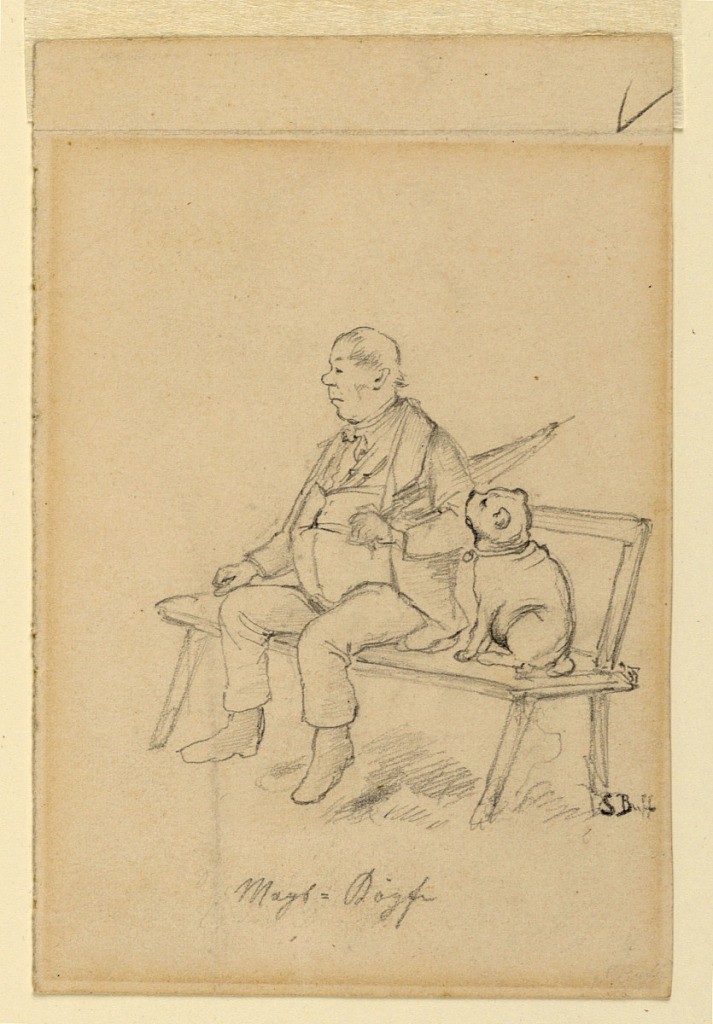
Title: Man and dog on bench
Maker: Sebastian Buff, Swiss, 1829–1880
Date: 1860–1870
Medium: Graphite on paper
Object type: Drawing
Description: Recto: A portly man, holding an umbrella under his arm, seated on a bench with an equally portly dog, whom he is made to resemble.
Verso: Ornamental designs.